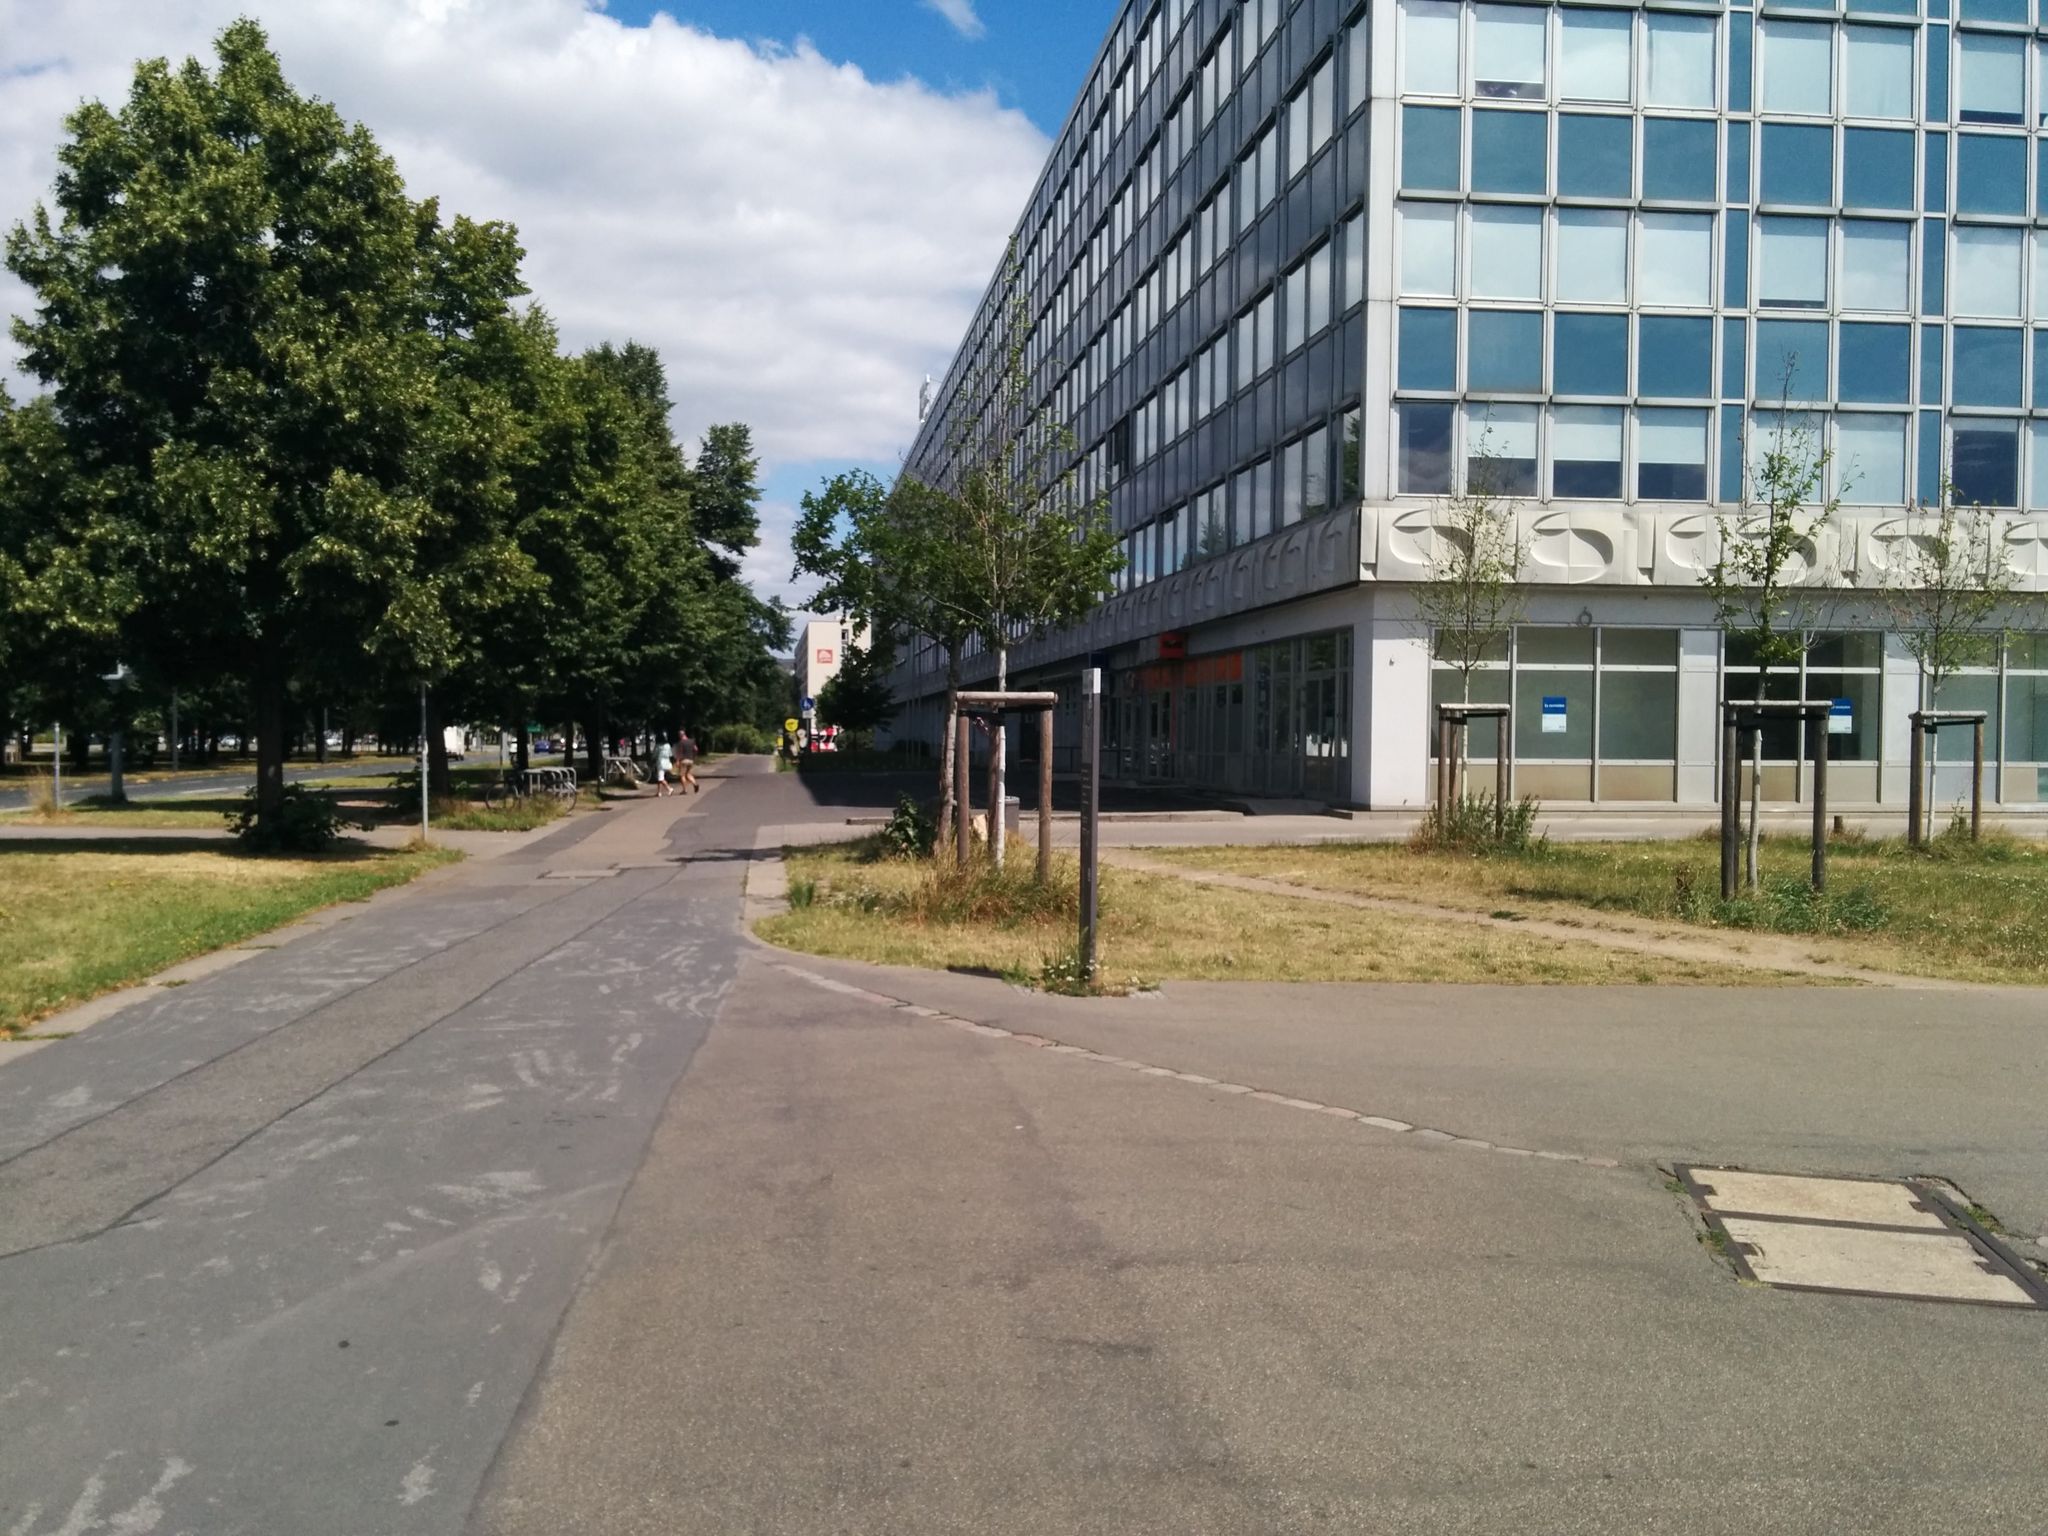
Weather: clear
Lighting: day
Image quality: good
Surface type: cycling surface
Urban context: urban centre
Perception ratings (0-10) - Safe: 6.1, Lively: 4.35, Beautiful: 5.49, Boring: 3.5, Depressing: 6.15, Wealthy: 8.13